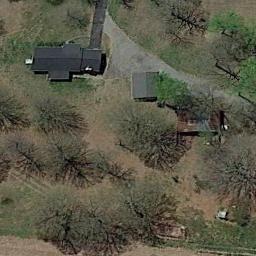
Label: residential